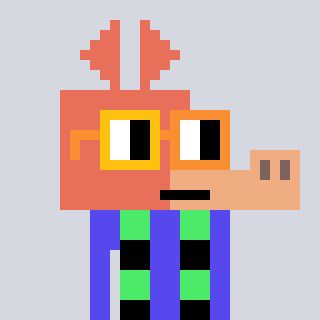
a pixel art character with square yellow and orange glasses, a aardvark-shaped head and a computerblue-colored body on a cool background